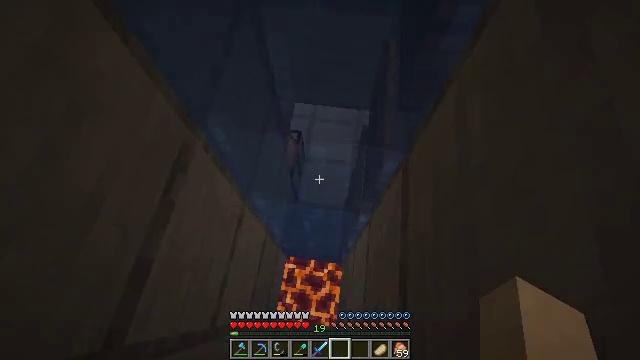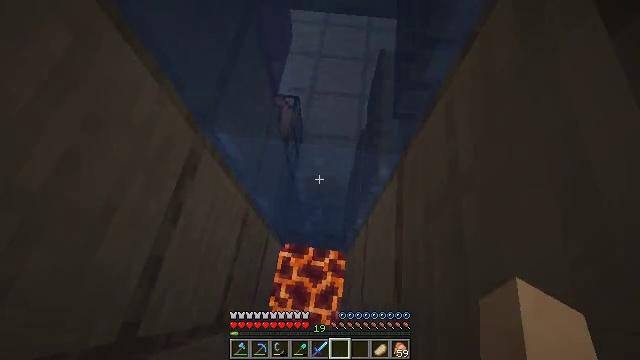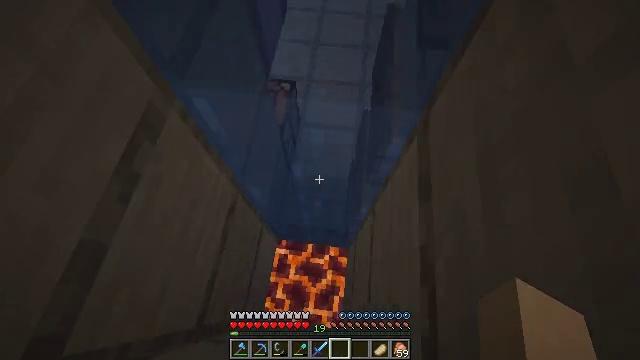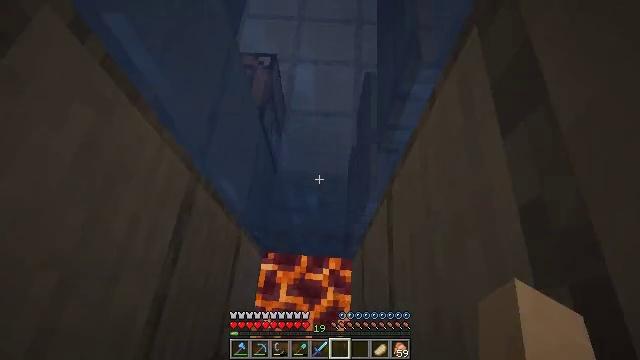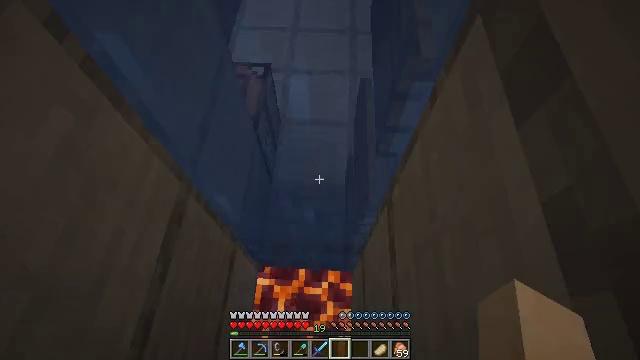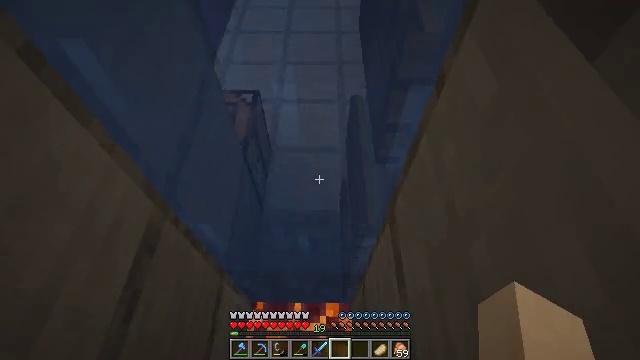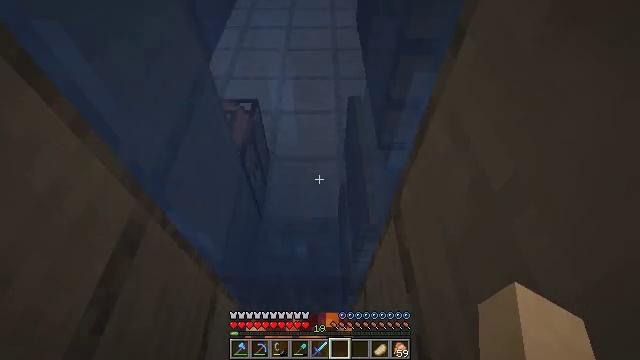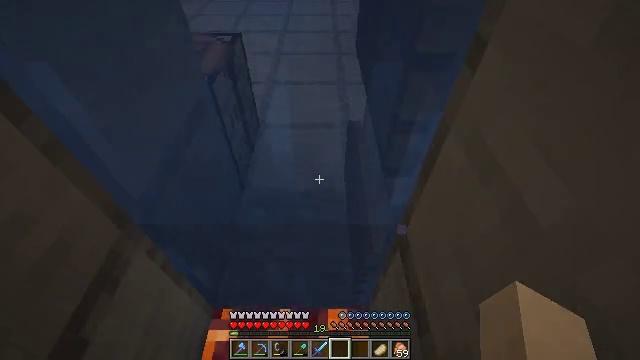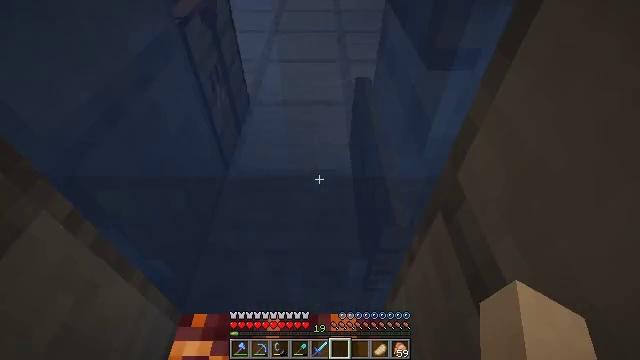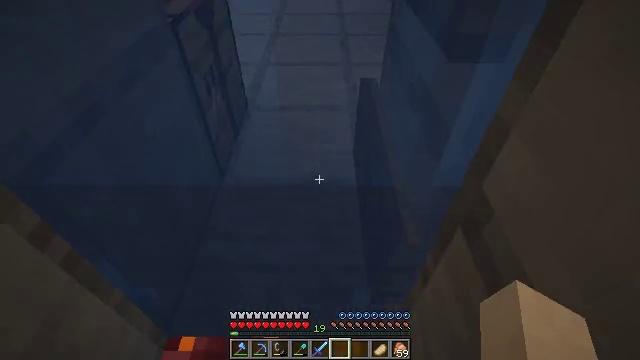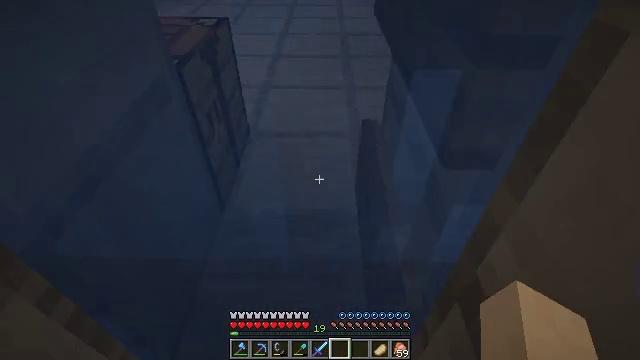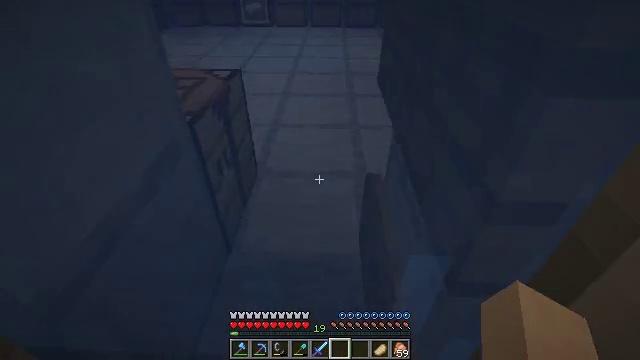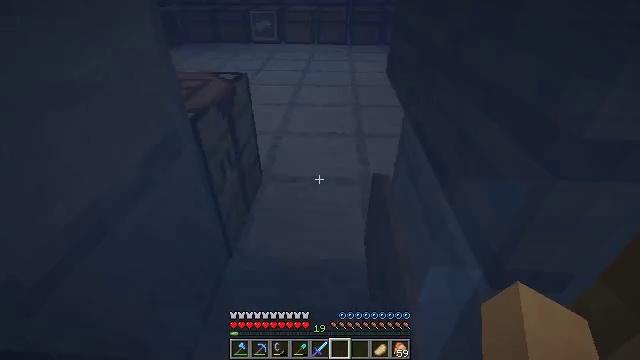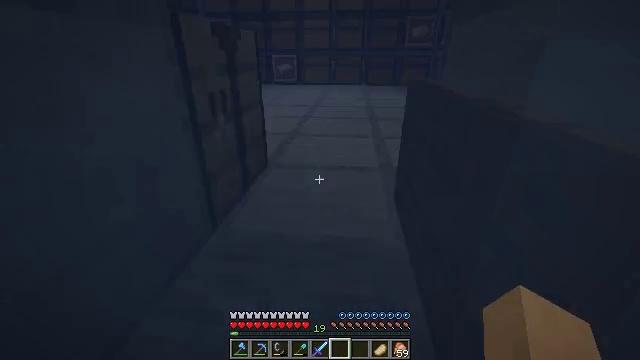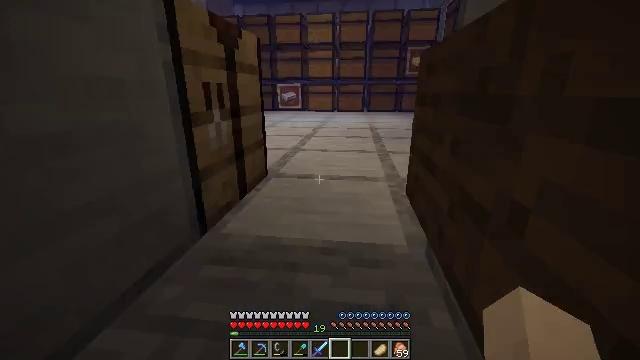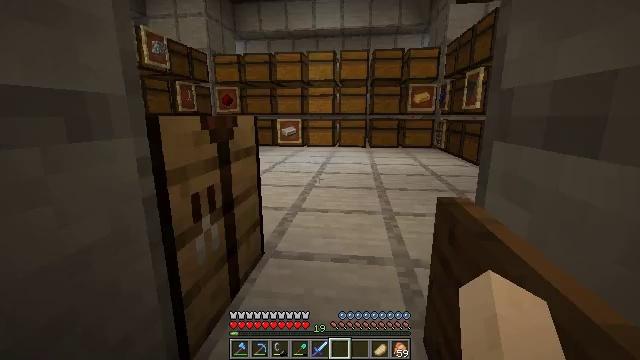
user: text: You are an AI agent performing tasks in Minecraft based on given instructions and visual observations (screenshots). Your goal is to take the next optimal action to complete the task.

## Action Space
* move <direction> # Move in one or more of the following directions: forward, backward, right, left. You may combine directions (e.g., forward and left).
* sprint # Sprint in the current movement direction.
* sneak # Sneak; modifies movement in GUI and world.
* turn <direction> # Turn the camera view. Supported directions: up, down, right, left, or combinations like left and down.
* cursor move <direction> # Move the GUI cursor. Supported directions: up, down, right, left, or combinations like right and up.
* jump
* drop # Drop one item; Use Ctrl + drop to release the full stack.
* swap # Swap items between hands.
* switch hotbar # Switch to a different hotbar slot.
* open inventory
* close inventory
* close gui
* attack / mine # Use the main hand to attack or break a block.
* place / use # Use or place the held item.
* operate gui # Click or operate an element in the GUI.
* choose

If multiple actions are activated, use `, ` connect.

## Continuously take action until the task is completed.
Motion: motion action
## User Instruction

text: Combine materials in the crafting table to get a smooth stone slab.
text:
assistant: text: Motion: sneak
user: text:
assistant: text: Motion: sneak
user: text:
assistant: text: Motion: move forward, sneak, turn right and up
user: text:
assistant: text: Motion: move forward, sneak, turn right and up
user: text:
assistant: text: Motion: move forward, turn right and up
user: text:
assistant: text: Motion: move forward, turn up
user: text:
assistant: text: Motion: move forward, turn up
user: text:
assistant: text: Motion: move forward, turn up
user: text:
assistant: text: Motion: move forward, turn up
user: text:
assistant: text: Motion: move forward, turn up
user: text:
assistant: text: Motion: move forward, turn left and up
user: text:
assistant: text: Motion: move forward, turn left and up
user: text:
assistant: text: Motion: move forward, turn left and up
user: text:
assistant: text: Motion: move forward, sprint, turn up
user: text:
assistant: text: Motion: move forward, sprint, turn up
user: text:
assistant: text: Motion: move forward, sprint, turn up
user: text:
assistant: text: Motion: move forward, sprint, turn up
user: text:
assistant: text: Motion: move forward, sprint, turn up
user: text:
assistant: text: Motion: move forward, sprint, turn up
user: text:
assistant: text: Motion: move forward
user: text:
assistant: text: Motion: move forward
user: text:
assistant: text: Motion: move forward
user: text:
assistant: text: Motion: move forward
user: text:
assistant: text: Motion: move forward
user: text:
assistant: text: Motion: move forward
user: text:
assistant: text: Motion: move forward
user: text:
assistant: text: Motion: move forward, turn down
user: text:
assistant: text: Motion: move forward, turn left and down
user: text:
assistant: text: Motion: move forward, turn left and down
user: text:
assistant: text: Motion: move forward, turn left